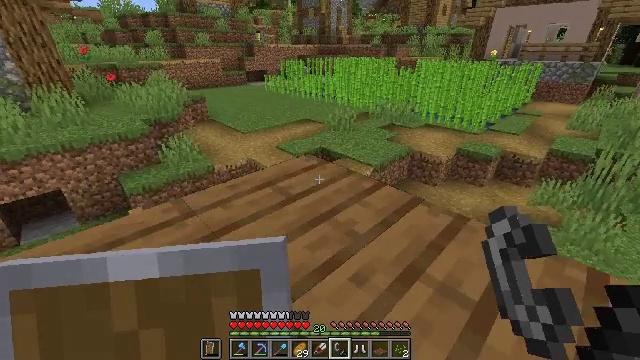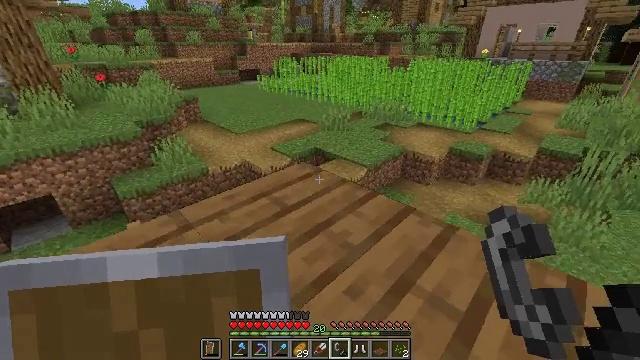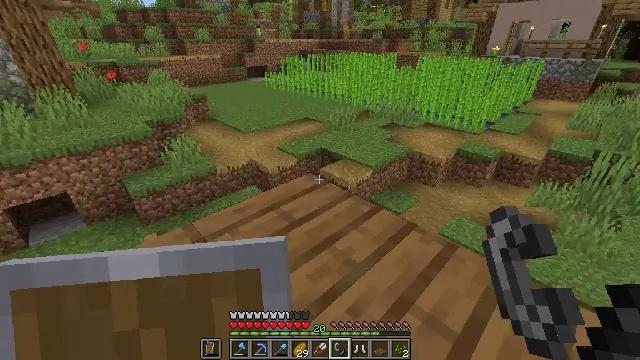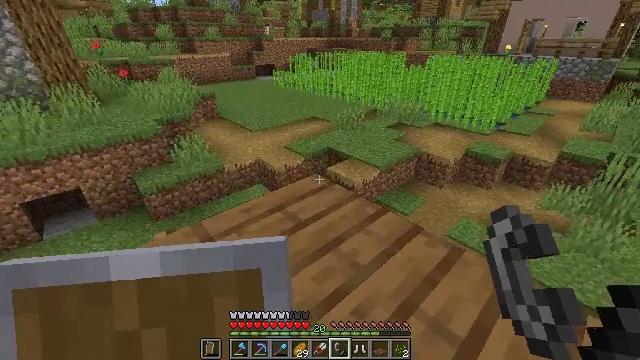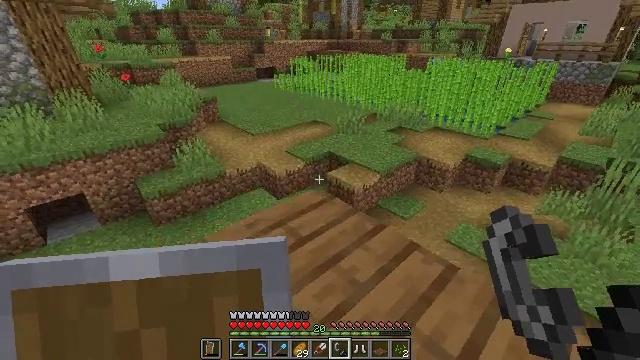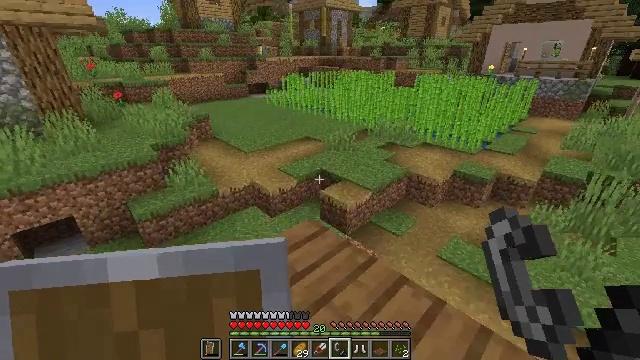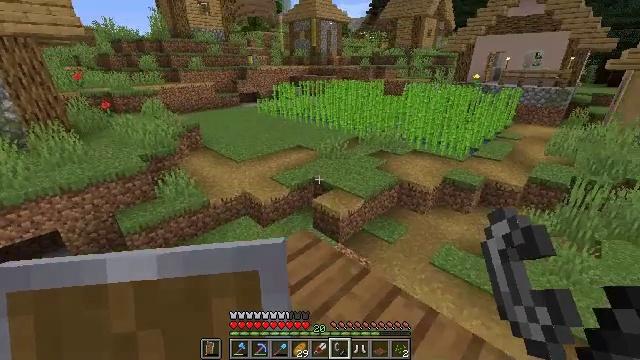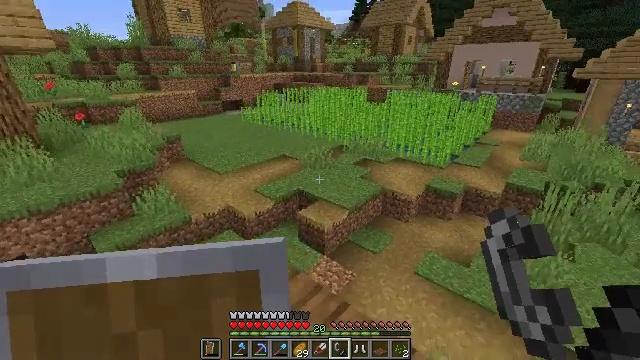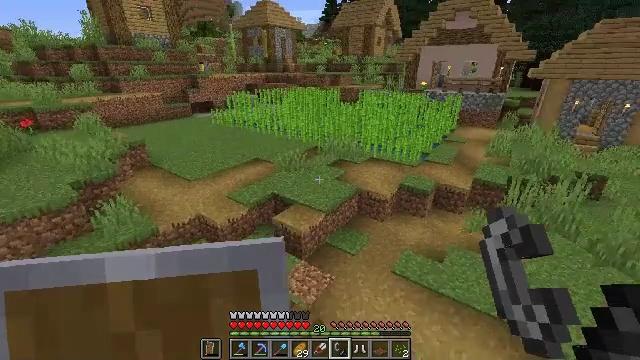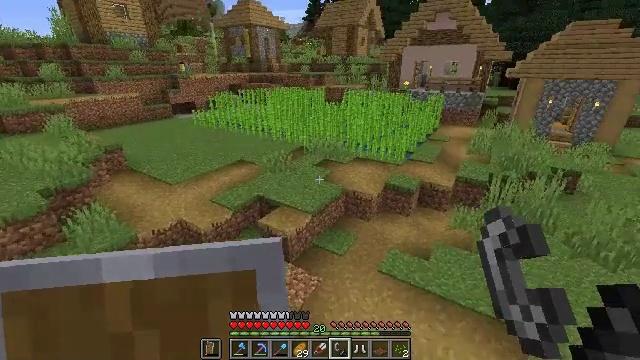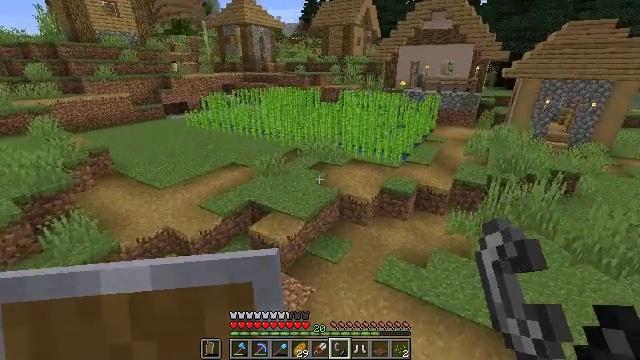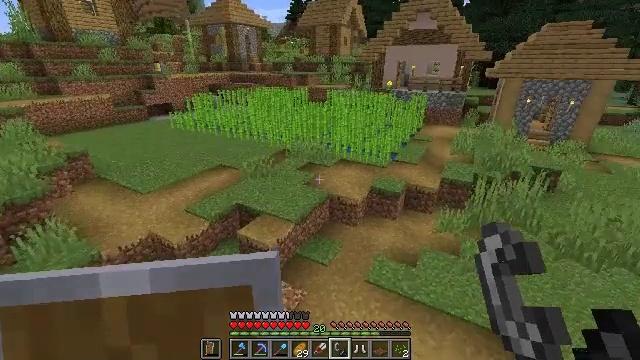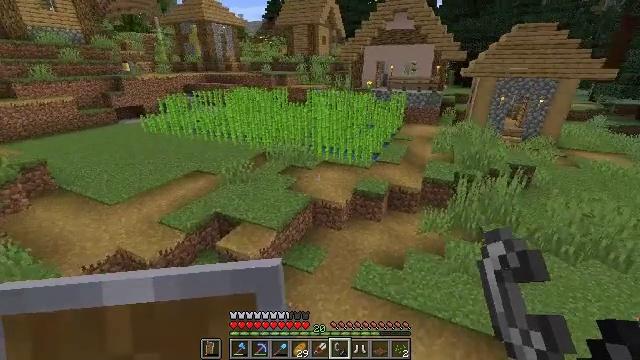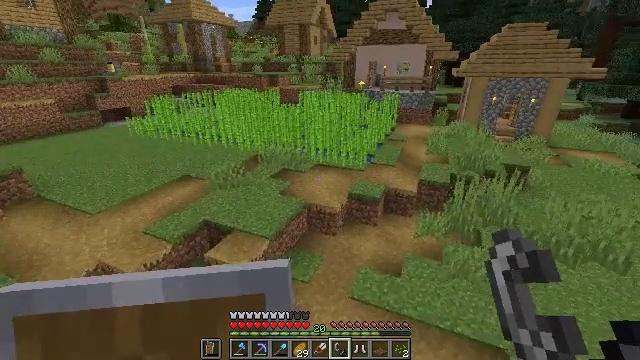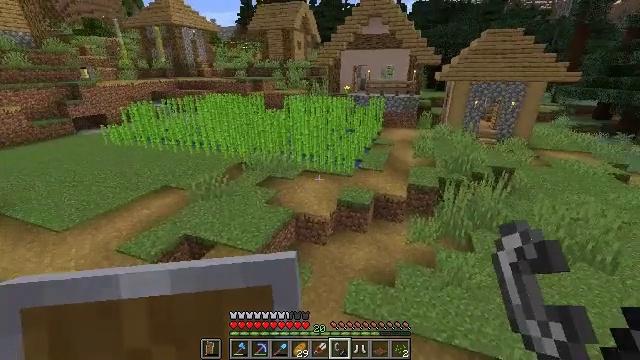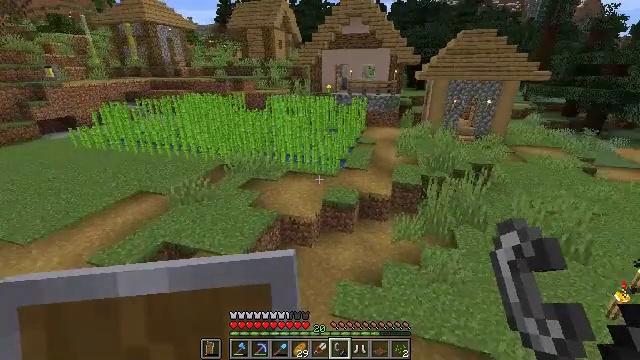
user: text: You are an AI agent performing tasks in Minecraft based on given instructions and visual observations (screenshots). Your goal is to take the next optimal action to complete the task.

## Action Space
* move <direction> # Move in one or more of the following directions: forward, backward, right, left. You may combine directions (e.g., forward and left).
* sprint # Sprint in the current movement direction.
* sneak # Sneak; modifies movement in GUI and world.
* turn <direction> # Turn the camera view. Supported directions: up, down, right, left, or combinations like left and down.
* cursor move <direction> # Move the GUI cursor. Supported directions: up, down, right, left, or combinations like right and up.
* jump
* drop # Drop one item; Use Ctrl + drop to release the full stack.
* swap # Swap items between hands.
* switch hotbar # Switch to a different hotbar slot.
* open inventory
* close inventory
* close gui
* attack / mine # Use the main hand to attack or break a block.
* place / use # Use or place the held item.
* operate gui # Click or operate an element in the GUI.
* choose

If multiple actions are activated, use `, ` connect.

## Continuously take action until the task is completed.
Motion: motion action
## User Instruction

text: Drop a pair of iron boots.
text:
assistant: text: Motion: move forward, sprint, turn right, jump
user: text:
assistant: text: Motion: move forward, sprint, turn left
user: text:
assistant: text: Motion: move forward, sprint, turn left
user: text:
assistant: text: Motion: move forward, sprint
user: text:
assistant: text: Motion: move forward, sprint, turn right and up
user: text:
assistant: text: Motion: move forward, turn right and up
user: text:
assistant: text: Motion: move forward, turn right
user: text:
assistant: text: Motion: move forward, turn right
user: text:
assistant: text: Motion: move forward, turn right
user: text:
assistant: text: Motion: move forward
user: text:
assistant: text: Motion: move forward, turn right
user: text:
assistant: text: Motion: move forward, turn right
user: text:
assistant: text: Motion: move forward, turn right
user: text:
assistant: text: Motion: move forward, turn right
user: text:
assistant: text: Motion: turn right
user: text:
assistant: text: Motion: turn right and down
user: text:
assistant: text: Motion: turn right
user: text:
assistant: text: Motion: move forward
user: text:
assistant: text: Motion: move forward, turn right
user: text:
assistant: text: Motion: no_op
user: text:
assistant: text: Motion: no_op
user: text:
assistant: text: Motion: open inventory
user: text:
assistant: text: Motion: open inventory
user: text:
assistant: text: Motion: cursor move right
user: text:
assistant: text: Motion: cursor move right
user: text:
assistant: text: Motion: cursor move right
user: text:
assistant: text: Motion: cursor move right
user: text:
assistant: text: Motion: cursor move right
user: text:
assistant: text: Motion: no_op
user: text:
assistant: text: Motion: no_op